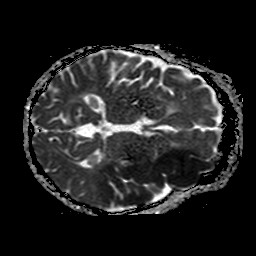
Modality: ADC
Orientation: axial
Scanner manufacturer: philips
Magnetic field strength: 1.5 T
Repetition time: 3.505 s
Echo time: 0.09255 s